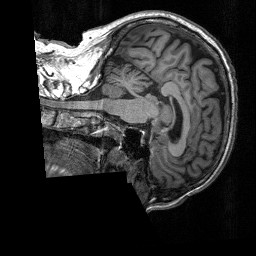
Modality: T1w
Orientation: sagittal
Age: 70
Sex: male
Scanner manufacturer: siemens
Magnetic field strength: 3 T
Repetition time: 2.4 s
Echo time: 0.00226 s